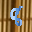
Label: 8